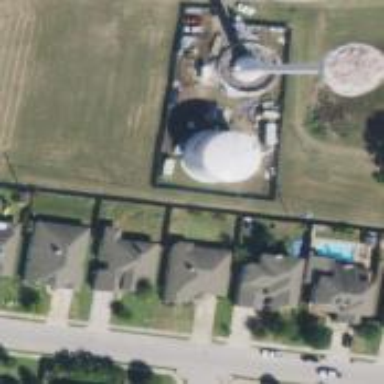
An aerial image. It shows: Storage tank that is man-made.